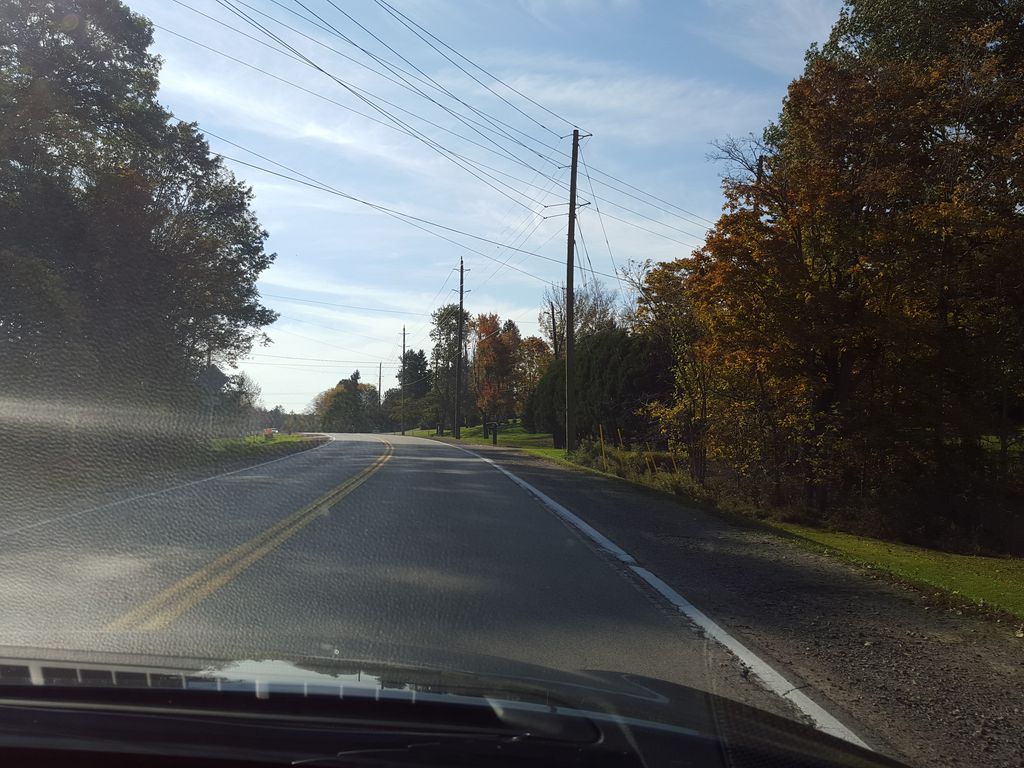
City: hamilton